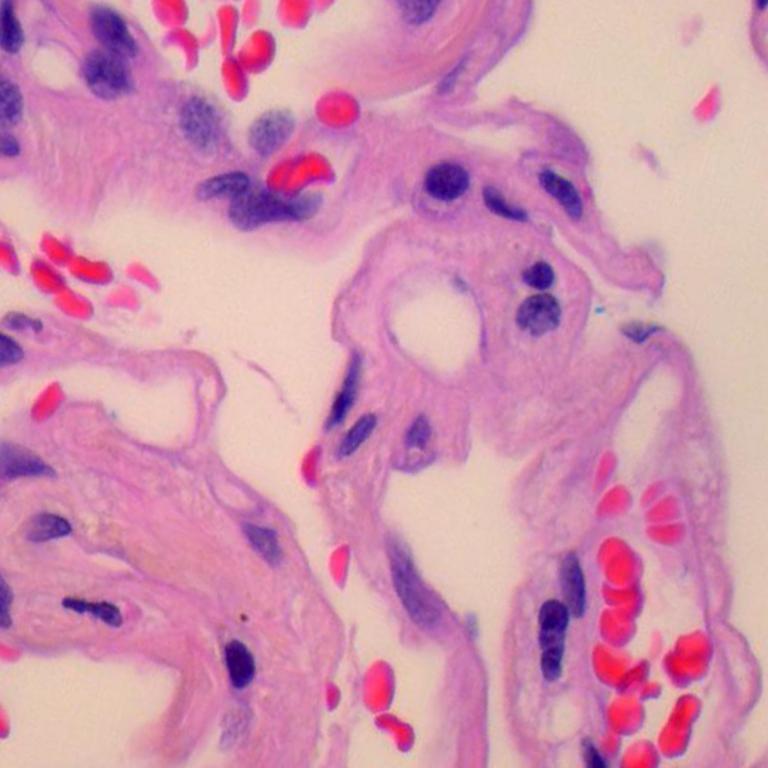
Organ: lung
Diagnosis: benign